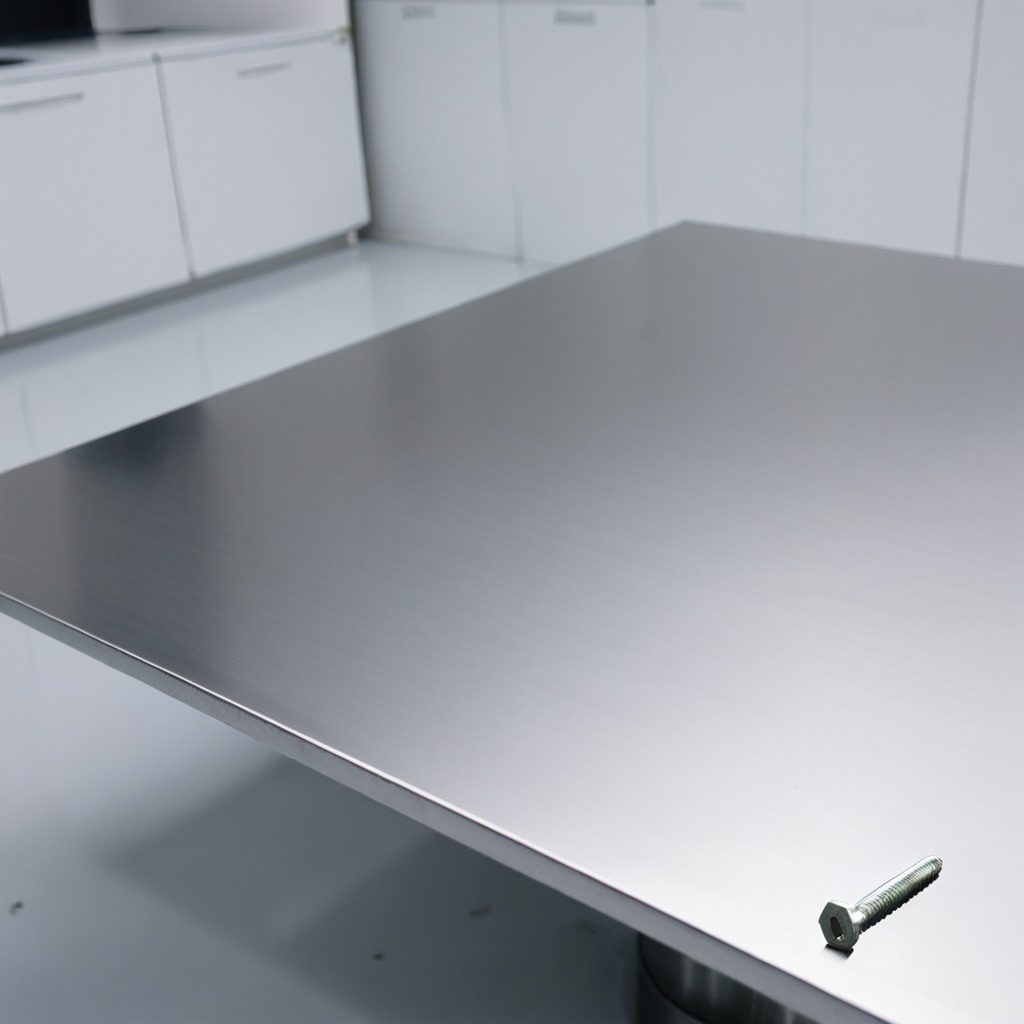
A metal screw is lying on the stainless steel table in a high-end prototyping lab.